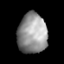
Tissue: lung
Cell type: Others
Senescence score: 0.1933
Nuclear area (px): 1155
Mean DAPI intensity: 149.354